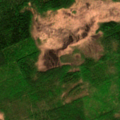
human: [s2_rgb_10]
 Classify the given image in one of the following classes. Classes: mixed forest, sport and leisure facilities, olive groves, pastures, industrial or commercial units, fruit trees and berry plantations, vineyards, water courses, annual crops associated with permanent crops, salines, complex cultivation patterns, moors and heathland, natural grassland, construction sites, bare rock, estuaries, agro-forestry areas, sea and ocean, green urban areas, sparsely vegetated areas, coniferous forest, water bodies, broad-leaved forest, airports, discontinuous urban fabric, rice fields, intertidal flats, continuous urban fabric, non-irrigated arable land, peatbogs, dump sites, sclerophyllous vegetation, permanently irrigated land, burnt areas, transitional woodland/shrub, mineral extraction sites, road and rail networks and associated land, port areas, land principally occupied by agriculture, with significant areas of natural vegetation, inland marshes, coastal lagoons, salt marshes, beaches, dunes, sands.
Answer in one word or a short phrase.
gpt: coniferous forest, mixed forest, peatbogs